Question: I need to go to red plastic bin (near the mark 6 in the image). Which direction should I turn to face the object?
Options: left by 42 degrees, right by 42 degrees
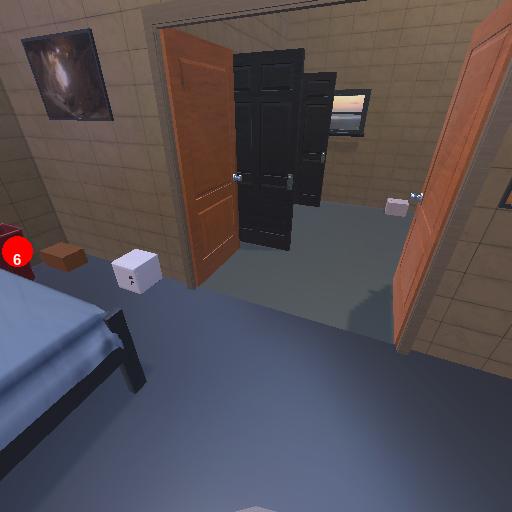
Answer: left by 42 degrees